Question: Let's say I have two arrays:
'''
let A = [a,b,c,d]
let B = [c,d,e]
'''
where each of the letters is an object that has several properties, one of which is an 'id' which is unique in my domain. The merged result would then be
'''
[a,b,c,d,e]
'''
where '[c,d]' originate from B.
Using an elegant approach, how would I merge these two arrays in a way that any element in 'B' would overwrite any existing one in 'A' and all others remain untouched. So it's a union with 'B' elements taking precedence in case of a conflict.
I have two ideas (using ES6 and lodash):
'''
//remove same elements first, then join arrays
let ids = new Set(B.map(e => e.id));
let newState = _.reject(A, constraint => ids.has(constraint.id));
return newState.concat(B);
//convert both to hashmap, join, then take values
let B_map = _.keyBy(B, 'id');
let A_map = _.keyBy(A, 'id');
return {...A_map, ...B_map}.values();
'''
Is there a shorter / more concise / more readable version? Maybe one without external dependencies? I'm essentially looking for something like

Where equality between any element is defined by the 'id' property (or a comparator function in v2).
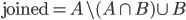
Answer: Without external dependencies, you can use <URL> to extract elements from 'A' that don't have ids in 'B' and 'concat' that with 'B':
'''
const A = [{id: 1, name: 'x'}, {id: 2, name: 'y'}, {id: 3, name: 'z'}];
const B = [{id: 2, name: 'hello'}];
let ids = new Set(B.map(e => e.id));
let newState = A.filter(a => !ids.has(a.id)).concat(B);
console.log(newState);
'''